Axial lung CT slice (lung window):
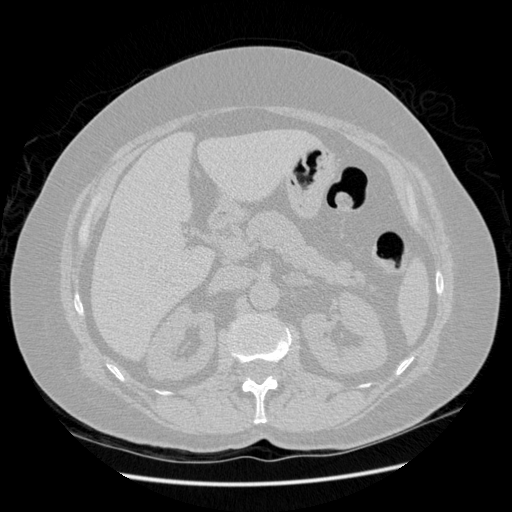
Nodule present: no